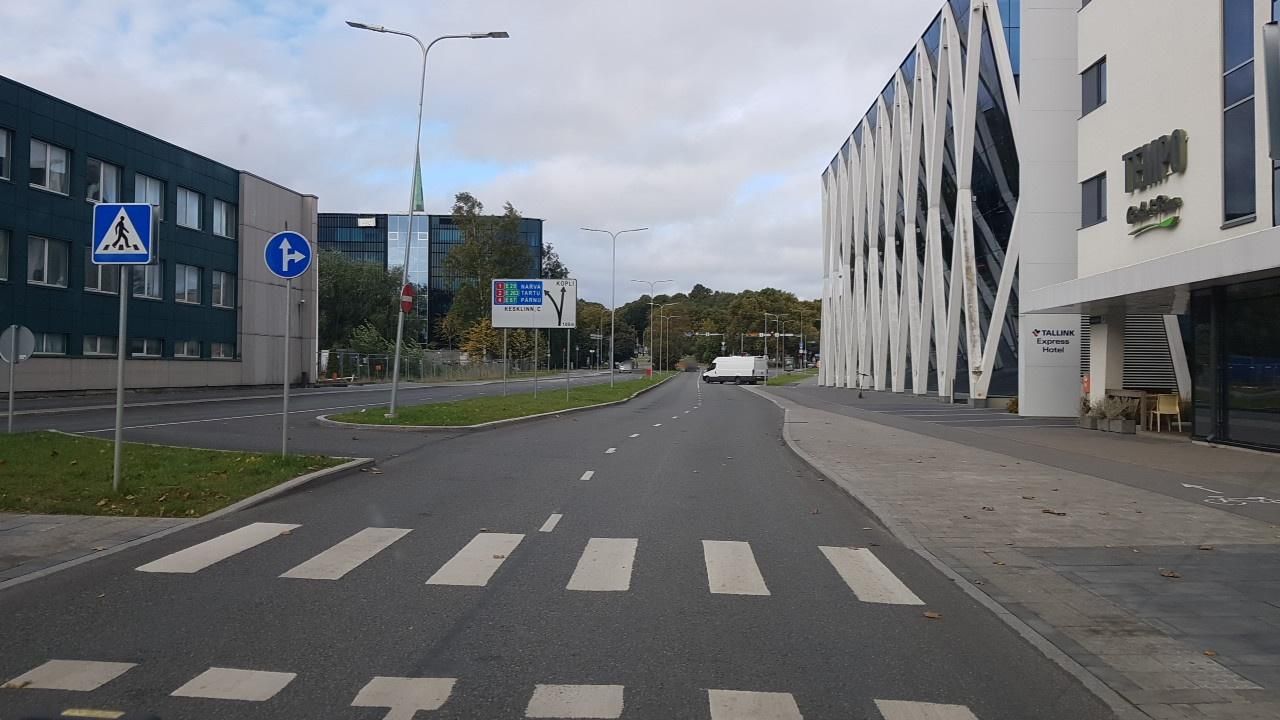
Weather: cloudy
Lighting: day
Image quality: good
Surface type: cycling surface
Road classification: trunk
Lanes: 2
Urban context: urban centre
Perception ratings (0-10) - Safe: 5.27, Lively: 7.37, Beautiful: 6.76, Boring: 5.61, Depressing: 4.07, Wealthy: 8.27